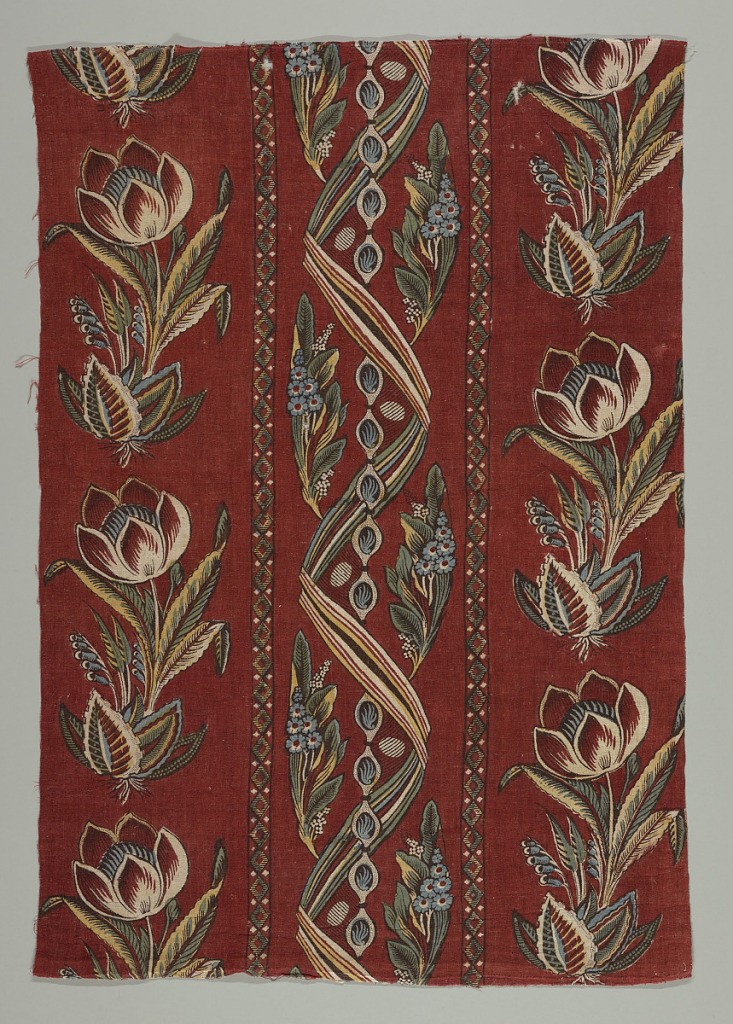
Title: Textile
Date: ca. 1800
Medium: cotton Technique: block printed on plain weave
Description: Alternation of two stripes on deep red background. Stripe a. a repeat of a tulip plus other flowers. Stripe b. a twisted ribbon with flowers. Length of repeat: 32 cm. (12 1/4'')??? Mordants for red and black applied by block. Blue and yellow applied by block.